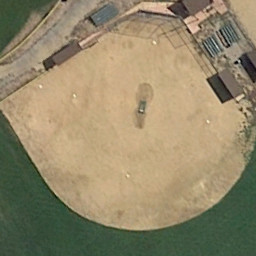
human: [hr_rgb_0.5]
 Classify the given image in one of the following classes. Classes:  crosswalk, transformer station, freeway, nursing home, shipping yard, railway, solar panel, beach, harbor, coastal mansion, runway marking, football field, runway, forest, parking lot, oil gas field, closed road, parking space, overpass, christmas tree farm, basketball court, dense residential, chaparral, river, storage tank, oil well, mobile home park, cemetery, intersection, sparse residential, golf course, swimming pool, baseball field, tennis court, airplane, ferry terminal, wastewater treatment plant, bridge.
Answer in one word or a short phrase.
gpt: baseball field